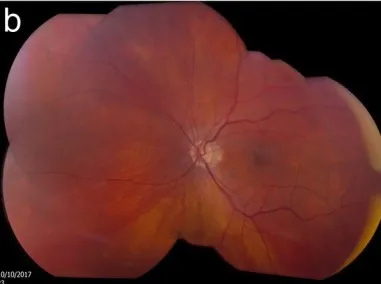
Follow-up of eighth case fundus photos. The top images were taken using Topcon DX fundus camera on October 10, 2017, before the patient took Ocufolin. (a, b). Close inspection of fundus photos showed two MAs in the periphery of the superonasal quadrant OS.
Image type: ophthalmic_imaging (fundus_photograph)